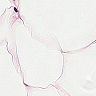
Metastatic tissue present: no